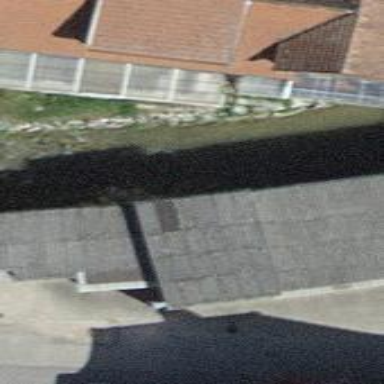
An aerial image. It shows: Garage building.